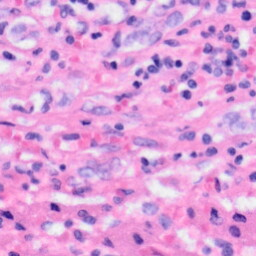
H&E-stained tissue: Liver